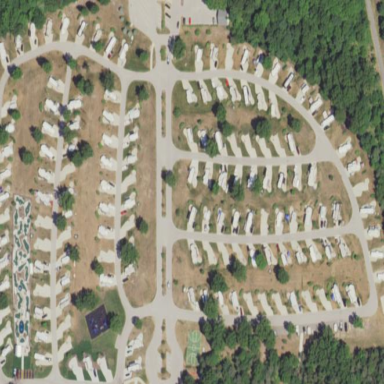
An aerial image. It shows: Caravan site for tourism.